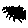
Label: sun